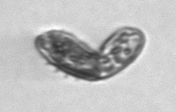
Label: Karenia